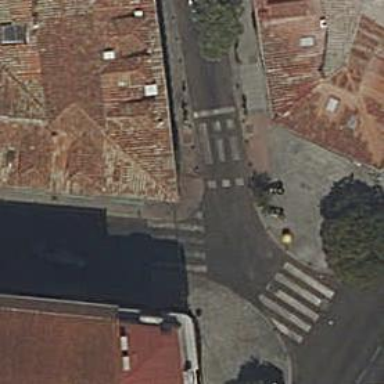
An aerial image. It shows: Road with traffic signals at the crossing.